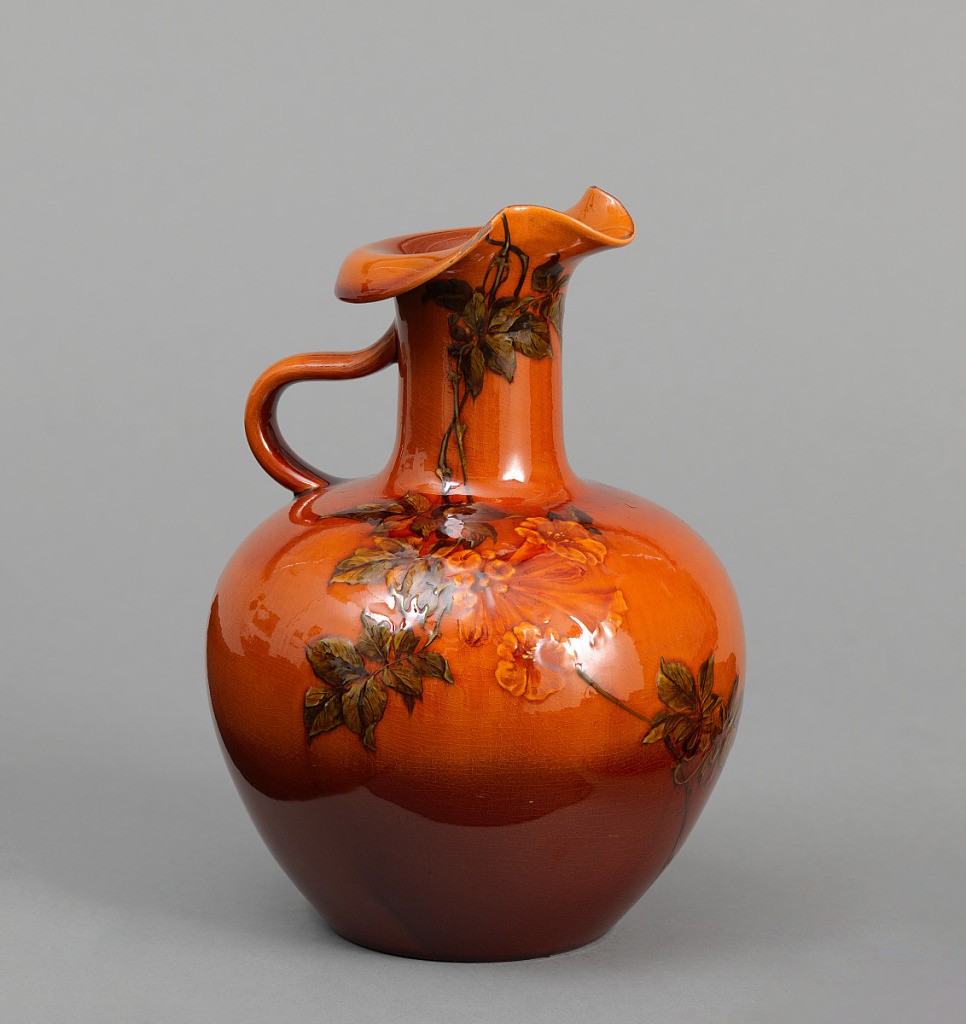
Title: Ewer
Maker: Rookwood Pottery, American, 1880 - 1967
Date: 1888
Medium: Glazed earthenware
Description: Full ovoid body, high narrow neck, wide flaring lip spout-shaped on one side and rolled back on opposite side; strap handle from neck to shoulder. Burnt siena trumpet flowers with green leaves on burnt-siena ground under brilliant glaze.